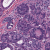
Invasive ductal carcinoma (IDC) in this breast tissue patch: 0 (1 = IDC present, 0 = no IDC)